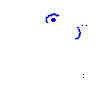
Particle: proton